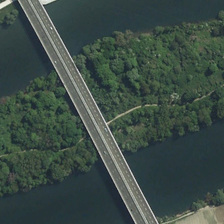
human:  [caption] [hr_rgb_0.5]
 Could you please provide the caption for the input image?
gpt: a bridge is on a river with many green trees on an island in it .

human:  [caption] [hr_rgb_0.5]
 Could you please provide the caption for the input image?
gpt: a bridge is on a river with many green trees on an island in it .

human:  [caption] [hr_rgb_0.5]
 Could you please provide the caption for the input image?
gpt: a bridge is on a river with many green trees on an island in it .

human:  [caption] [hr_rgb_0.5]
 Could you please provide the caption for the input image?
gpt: a bridge is on a river with many green trees on an island in it .

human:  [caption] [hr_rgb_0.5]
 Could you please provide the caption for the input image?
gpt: a bridge is on a river with many green trees on an island in it .